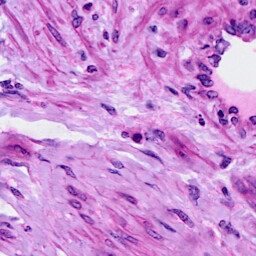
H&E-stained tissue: Cervix